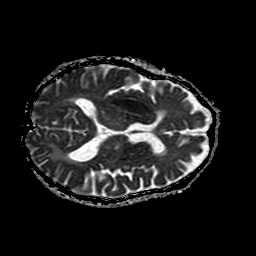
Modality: ADC
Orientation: axial
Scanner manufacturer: philips
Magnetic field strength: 1.5 T
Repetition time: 3.877 s
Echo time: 0.09873 s